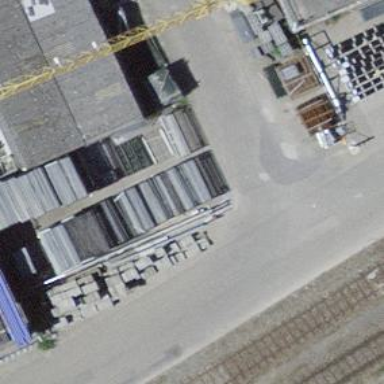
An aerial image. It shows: Warehouse building.